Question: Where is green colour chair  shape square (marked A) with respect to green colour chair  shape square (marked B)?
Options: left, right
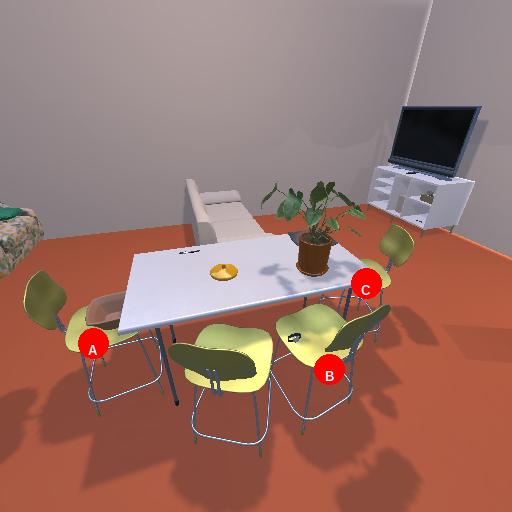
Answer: left